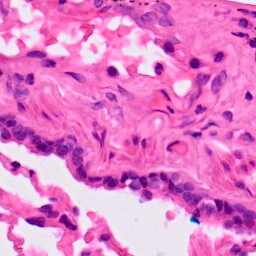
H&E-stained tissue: Lung